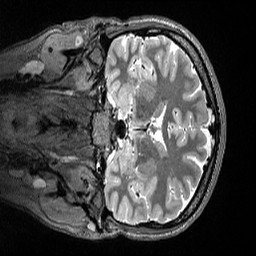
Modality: T2w
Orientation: coronal
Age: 34
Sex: female
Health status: ill
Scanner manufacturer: siemens
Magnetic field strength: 3 T
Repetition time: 3.2 s
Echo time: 0.563 s